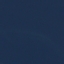
Land use / land cover class: SeaLake